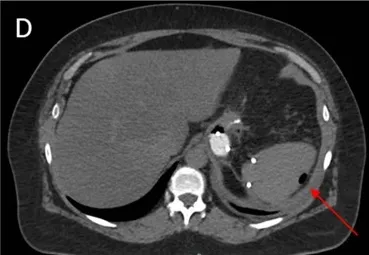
(A- D) - Abdominal computed tomographic scan with intravenous contrast, showing partial intrasplenic displacement of the double-pigtail stent, more evident in oblique projection along the axis of the vessel (red arrow in B). . The presence of air in the subcapsular region confirmed intrasplenic displacement of the drain (red arrow in D).
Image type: radiology (ct)